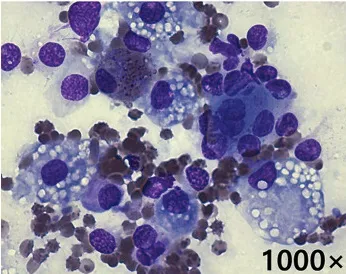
Cytology following fine-needle aspiration of the right adrenal tumor . Cells with anisocytosis, a basophilic cytoplasm, and cytoplasmic vacuolization suspected to be originating from the adrenal cortex are seen in both (A, B). These findings indicate that the hepatic mass likely represented a metastatic ACC (Diff-Quik stain, original magnification 1000x).
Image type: pathology (giemsa)